Question: I'm working on an to display an image as a fixed background image. To do this, I'm dynamically ajusting the position of the image every 10ms based on the locationOnScreen. I understand that it's an aweful solution, but I'm here to improve this :)

The issue with this is that when the parent scrollable view is scrolling too fast and the image jump while the other view are moving. (click on the gif for the full demo)
As it's a library, I don't want to add complexity when integrating the lib, meaning no scroll listener, theme or no window override etc.
- changing the loop delay
- using window background is not possible for a library
- no access to activity theme or similar
'''
override fun run() {
fixedBackgroundImageLayout.getLocationOnScreen(locationOnScreen)
fixedBackgroundImagePlugin.update(locationOnScreen)
handler.postDelayed(this, 10)
}
'''
'''
override fun update(locationOnScreen: IntArray) {
if (backgroundImageFrameLayout == null) {
return
}
yPosition = parentLocationOnScreen[1] - locationOnScreen[1]
backgroundImageFrameLayout.top = 2 * yPosition - lastYPosition - 10
lastYPosition = yPosition
}
'''
the backgroundImageFrameLayout has the image as a background image.
I've also setup a <URL> to help you dig in if wanted.
I'm open to any advice/lead
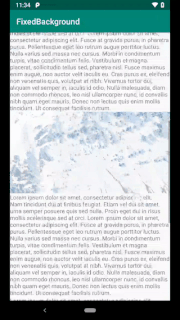
Answer: : Previous code I posted had some interaction issues that, surprisingly, made the code work but pegged the CPU. The following code is substantially like the previous code, but behaves. Although the new code involves a scroll listener that causes the view to redraw itself, it is self-contained. The scroll listener is needed to detect when the view is re-positioned on the screen. When called, the scroll listener simply invalidates the view.
---
You can do what you need all within the custom view . Here is a 'draw()' override that will take care of drawing the background of the that holds the image.
Add the following to the init block:
'''
viewTreeObserver.addOnScrollChangedListener {
invalidate()
}
'''
Add the following override method to :
'''
override fun onDraw(canvas: Canvas) { // draw(canvas) may be better choice.
if (background == null) {
return
}
// Get the location of this view on the screen to compute its top and bottom coordinates.
val location = IntArray(2)
getLocationOnScreen(location)
val imageTop = location[1]
val imageBottom = imageTop + height
// Draw the slice of the image that should be viewable.
canvas.save()
canvas.translate(0f, -imageTop.toFloat())
background?.setBounds(0, imageTop, width, imageBottom)
background?.draw(canvas)
canvas.restore()
}
'''
Remove everything else that tries to manipulate the background - you won't need it.
Here is a demo of the app with the new 'onDraw()':
<URL>
I think there may be some other issues with the size of the screen vs. the size of the image, but this is the direction that you should go (IMHO.)